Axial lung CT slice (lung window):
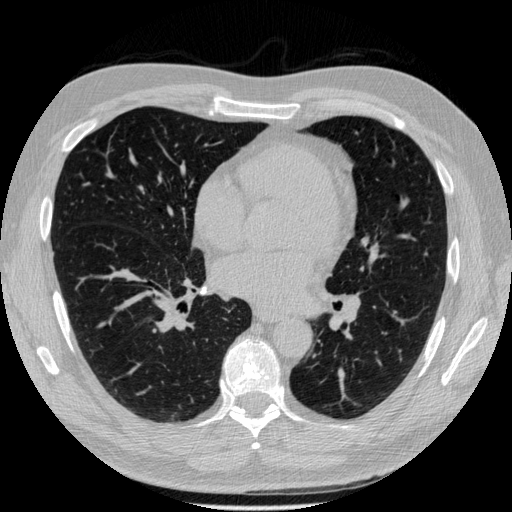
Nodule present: no